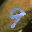
Label: 9